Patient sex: M
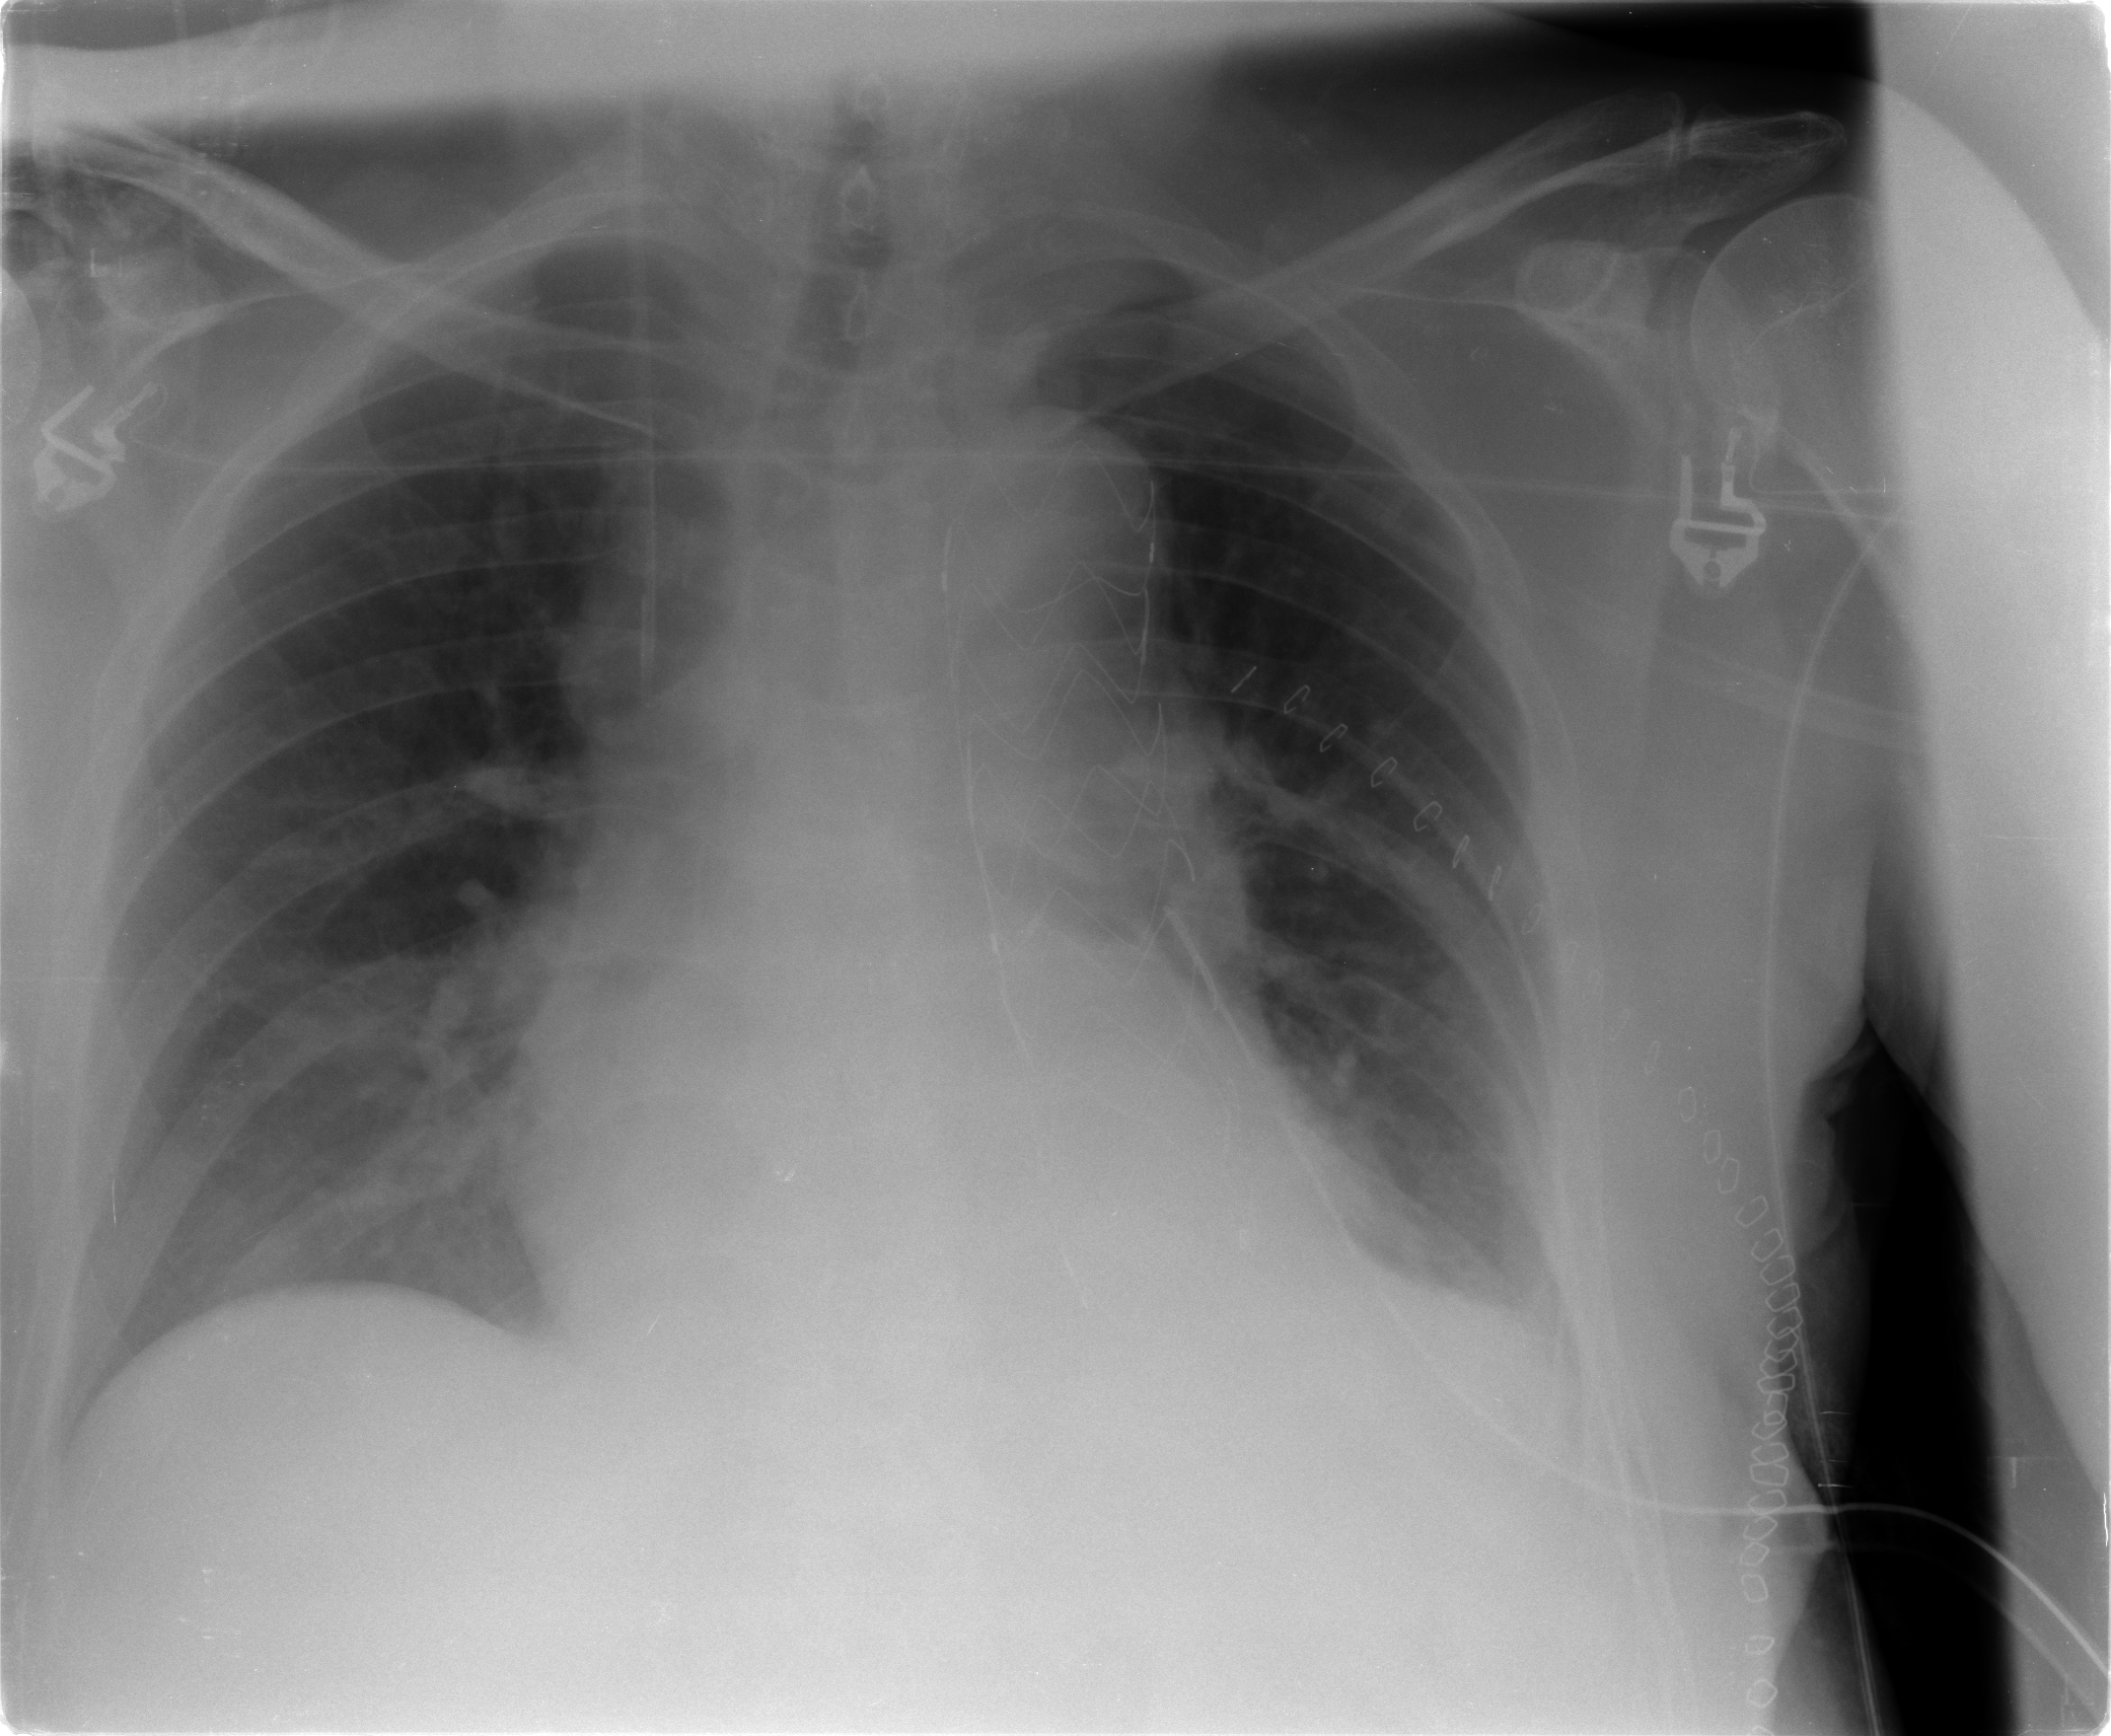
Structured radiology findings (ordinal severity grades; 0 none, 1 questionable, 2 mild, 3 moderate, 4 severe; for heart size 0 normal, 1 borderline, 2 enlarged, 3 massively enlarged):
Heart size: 2
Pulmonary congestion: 2
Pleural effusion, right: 0
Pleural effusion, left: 2
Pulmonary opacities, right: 0
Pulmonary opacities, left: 2
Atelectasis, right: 0
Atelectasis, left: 2